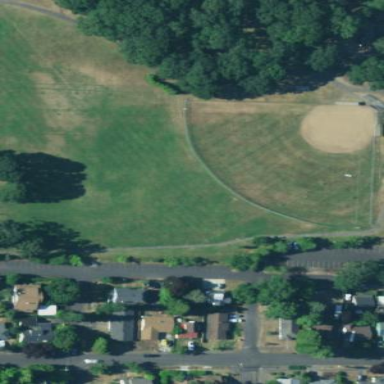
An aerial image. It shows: Baseball pitch for leisure and sports activities.